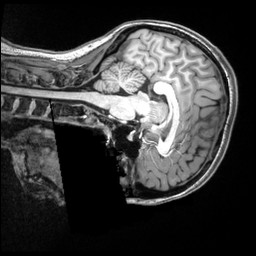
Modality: T1w
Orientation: sagittal
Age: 22
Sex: female